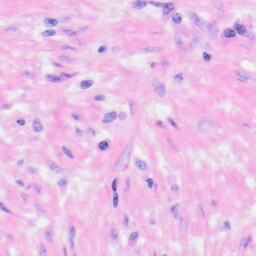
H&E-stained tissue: Kidney